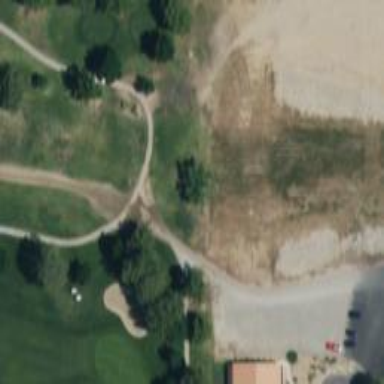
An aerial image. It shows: Pathway for golfing.